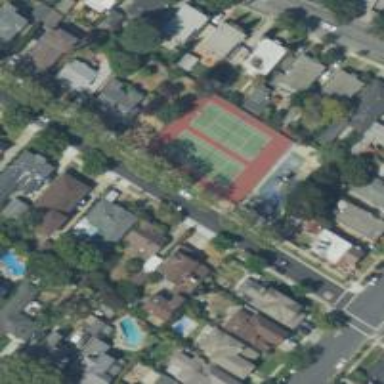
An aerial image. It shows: Tennis court on pitch.